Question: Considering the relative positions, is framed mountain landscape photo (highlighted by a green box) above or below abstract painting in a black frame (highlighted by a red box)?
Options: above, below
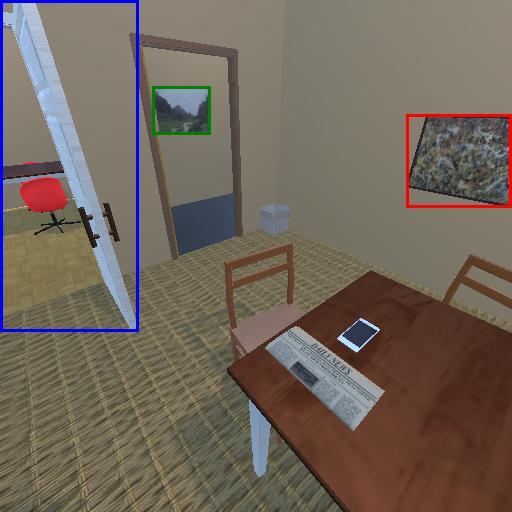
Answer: above